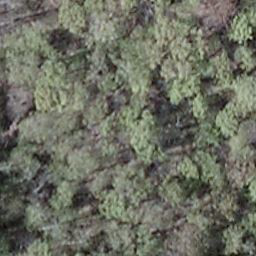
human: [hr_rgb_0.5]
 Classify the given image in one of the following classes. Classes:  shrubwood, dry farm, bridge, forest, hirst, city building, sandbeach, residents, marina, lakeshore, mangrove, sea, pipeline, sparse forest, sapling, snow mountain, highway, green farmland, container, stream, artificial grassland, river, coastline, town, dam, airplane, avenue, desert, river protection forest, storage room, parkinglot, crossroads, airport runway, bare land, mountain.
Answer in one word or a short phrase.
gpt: shrubwood